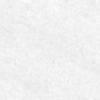
Label: no_change